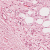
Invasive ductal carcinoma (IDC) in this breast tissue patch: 0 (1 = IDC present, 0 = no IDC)